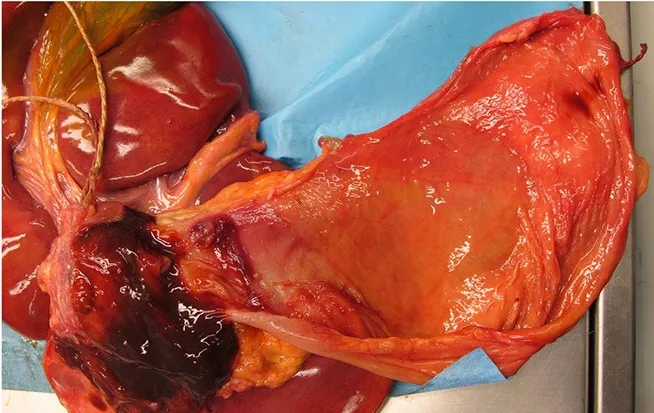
Macroscopic examination of the gastric, pyloric, and duodenal mucosa. Which, once removed, revealed an intact mucosa without signs of lesions Presence of brownish gelatinous material in the duodenum.
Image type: medical_photograph (other_medical_photograph)